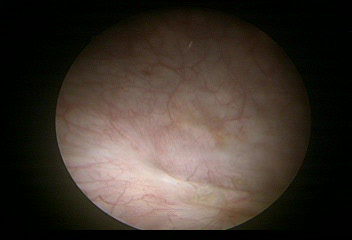
Modality: WLC
Class: Normal mucosa
Bladder cancer association: No